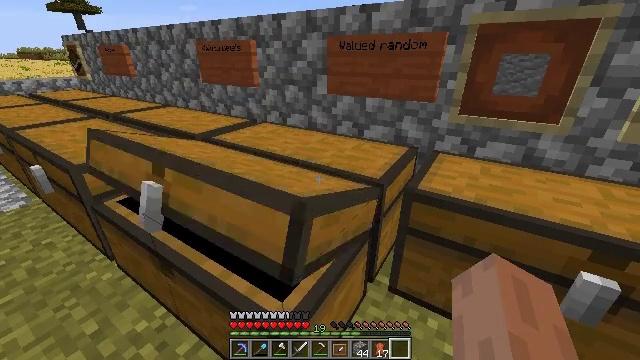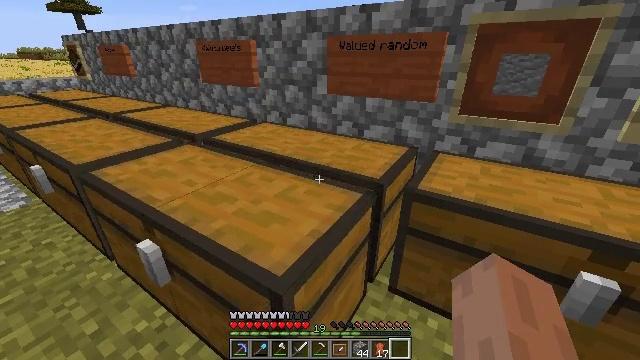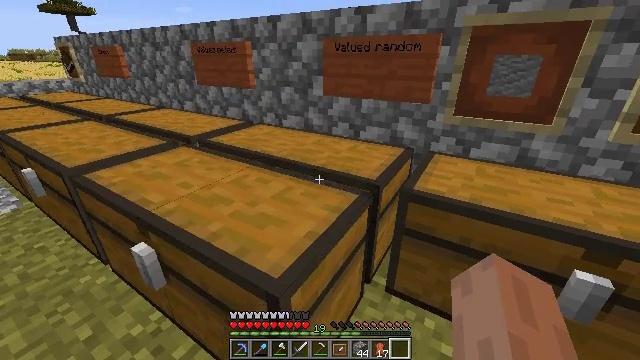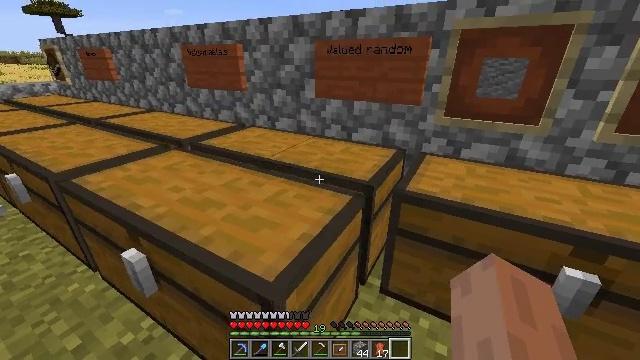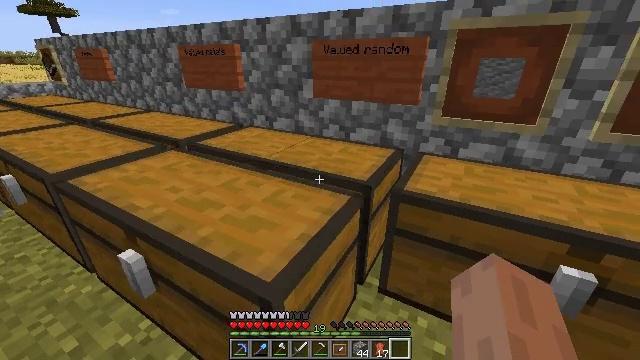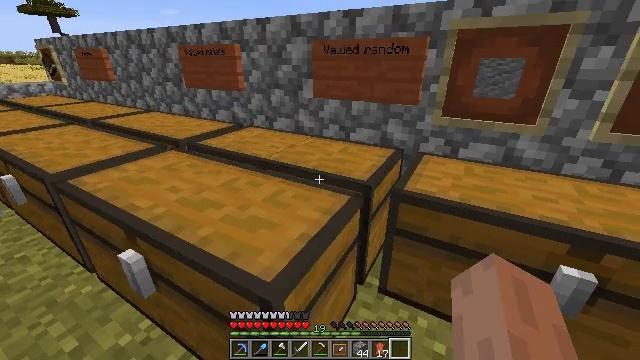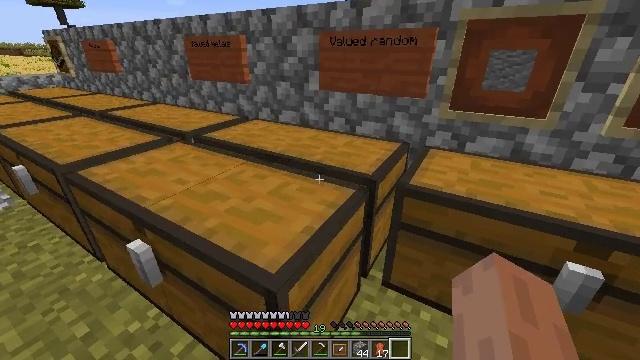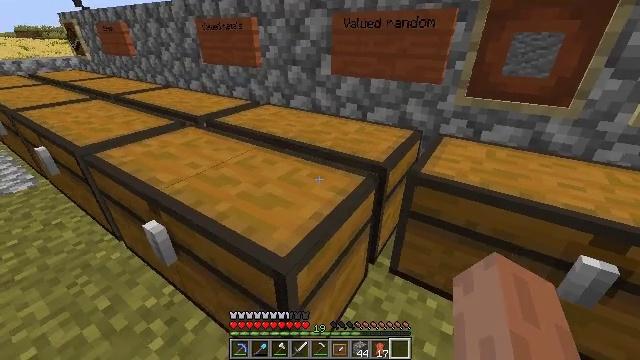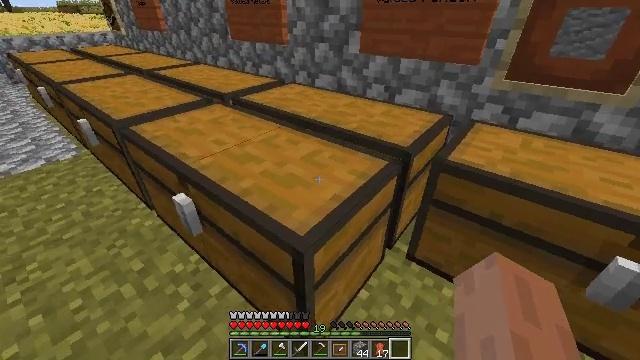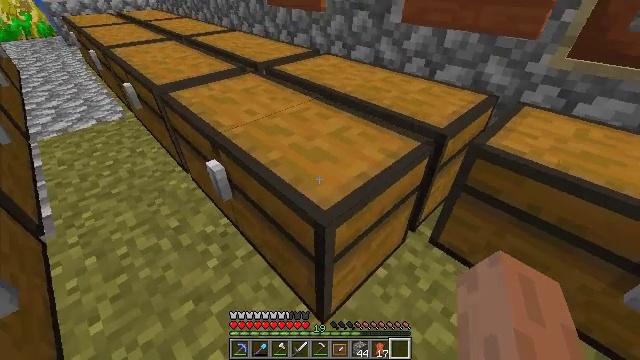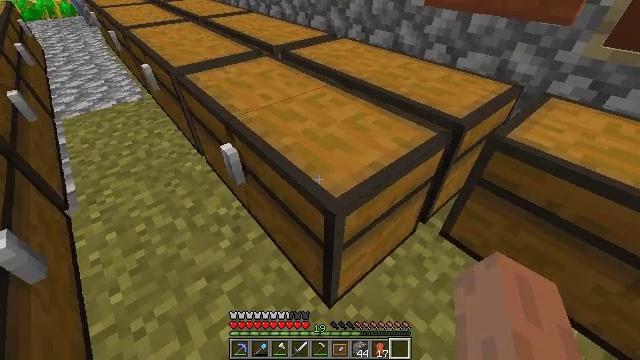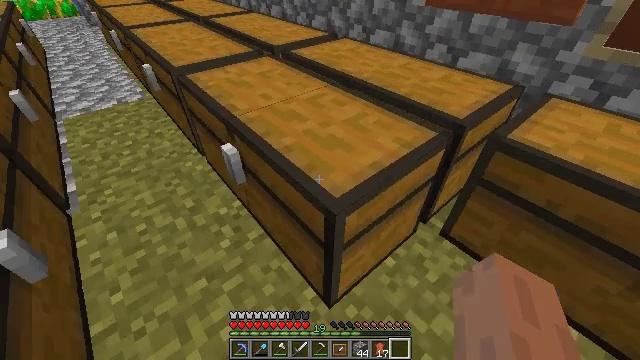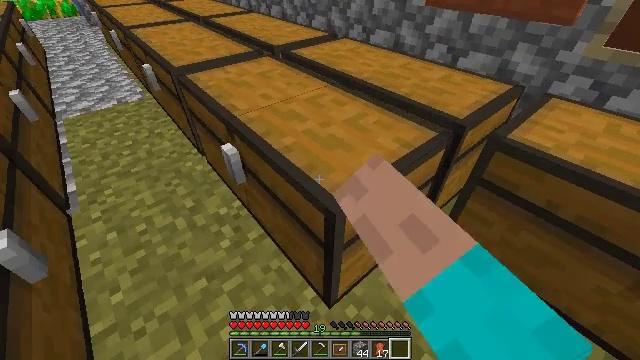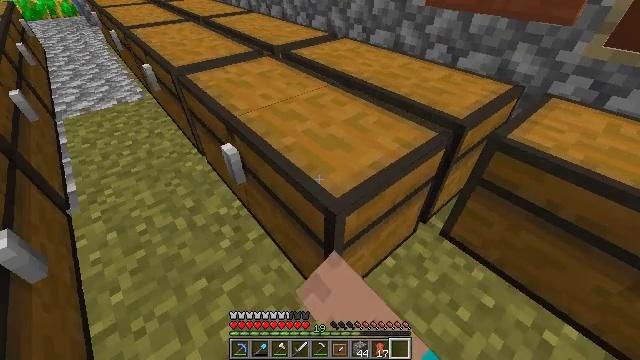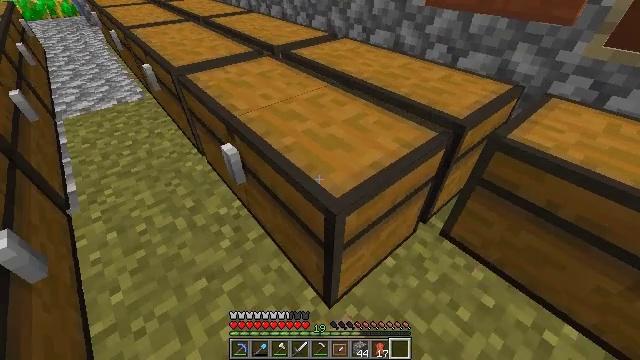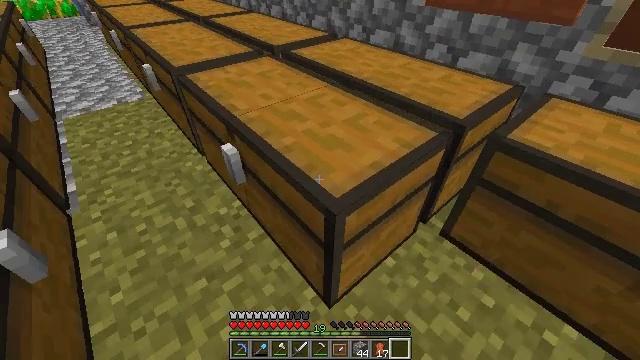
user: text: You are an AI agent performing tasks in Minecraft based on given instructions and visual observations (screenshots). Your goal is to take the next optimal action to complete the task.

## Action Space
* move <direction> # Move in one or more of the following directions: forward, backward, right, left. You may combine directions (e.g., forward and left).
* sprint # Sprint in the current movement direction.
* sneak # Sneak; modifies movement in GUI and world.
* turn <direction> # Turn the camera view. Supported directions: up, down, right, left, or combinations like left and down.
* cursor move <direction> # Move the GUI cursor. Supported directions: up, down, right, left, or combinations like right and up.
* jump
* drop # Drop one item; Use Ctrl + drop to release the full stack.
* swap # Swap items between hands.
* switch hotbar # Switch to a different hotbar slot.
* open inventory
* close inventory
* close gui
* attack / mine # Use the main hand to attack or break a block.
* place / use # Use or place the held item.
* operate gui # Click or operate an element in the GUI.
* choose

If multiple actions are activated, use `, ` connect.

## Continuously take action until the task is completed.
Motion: motion action
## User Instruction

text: Remove the acacia wall sign with a hit.
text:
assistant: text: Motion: no_op
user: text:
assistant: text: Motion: no_op
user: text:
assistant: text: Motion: turn right
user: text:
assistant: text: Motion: no_op
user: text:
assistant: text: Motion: no_op
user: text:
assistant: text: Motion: turn left and down
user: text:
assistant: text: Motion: turn left and down
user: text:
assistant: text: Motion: turn left and down
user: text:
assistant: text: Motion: turn left and down
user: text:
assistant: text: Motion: turn left and down
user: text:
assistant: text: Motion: use / place
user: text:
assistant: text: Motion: use / place
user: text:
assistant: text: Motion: use / place
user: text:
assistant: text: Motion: no_op
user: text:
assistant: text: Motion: no_op
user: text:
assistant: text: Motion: open gui
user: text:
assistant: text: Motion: no_op
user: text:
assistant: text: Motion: no_op
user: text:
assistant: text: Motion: no_op
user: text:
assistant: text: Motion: no_op
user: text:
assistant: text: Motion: no_op
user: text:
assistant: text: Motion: no_op
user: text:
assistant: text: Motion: no_op
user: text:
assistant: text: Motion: no_op
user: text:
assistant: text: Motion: cursor move right
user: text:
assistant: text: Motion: cursor move right and up
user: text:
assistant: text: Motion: cursor move right and up
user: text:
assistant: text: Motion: no_op
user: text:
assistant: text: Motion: no_op
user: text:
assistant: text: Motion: no_op